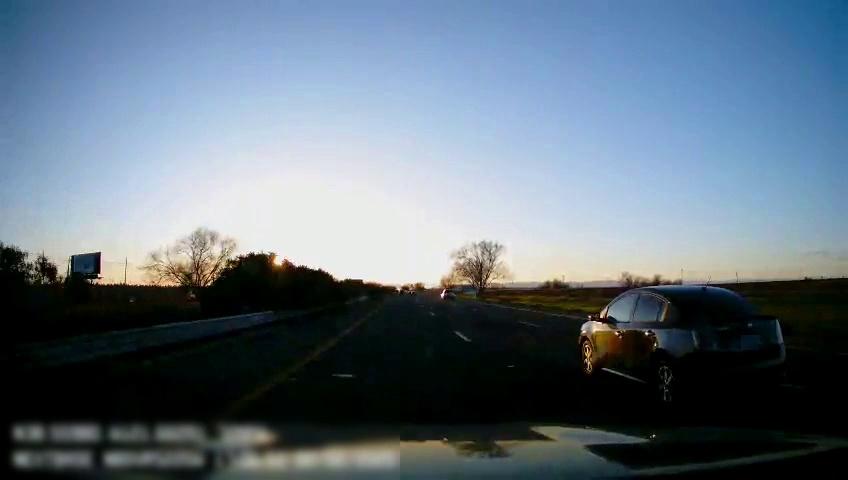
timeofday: Day
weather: Sunny
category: Drivable Space
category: Vehicles | Car
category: Vehicles | SUV
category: Lanes | Alternate Lane
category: Lanes | Current Lane
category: Lanes | Current Lane
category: Lanes | Alternate Lane